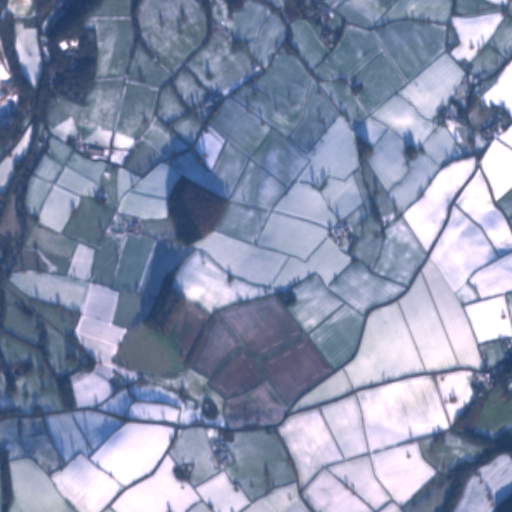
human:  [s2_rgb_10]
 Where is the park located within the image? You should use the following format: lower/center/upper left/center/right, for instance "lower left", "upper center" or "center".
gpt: The park is located in the upper left of the image.
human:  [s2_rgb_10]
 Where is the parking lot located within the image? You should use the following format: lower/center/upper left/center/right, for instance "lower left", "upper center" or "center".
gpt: The parking lot is located in the lower right of the image.
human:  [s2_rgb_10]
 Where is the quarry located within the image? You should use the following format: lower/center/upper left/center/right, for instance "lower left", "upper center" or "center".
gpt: The quarry is located in the upper left of the image.
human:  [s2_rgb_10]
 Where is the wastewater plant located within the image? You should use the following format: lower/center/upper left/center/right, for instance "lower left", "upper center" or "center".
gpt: The wastewater plant is located in the center left of the image.
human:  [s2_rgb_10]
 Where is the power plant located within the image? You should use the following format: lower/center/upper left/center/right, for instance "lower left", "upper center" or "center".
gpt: There is no power plant in the image.